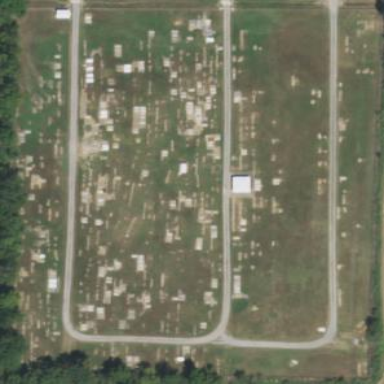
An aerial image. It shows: Cemetery or graveyard.